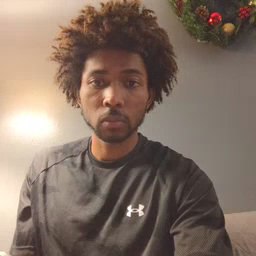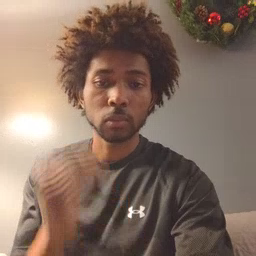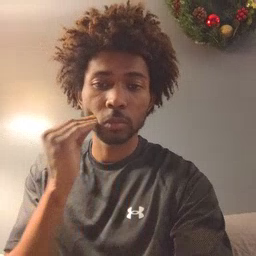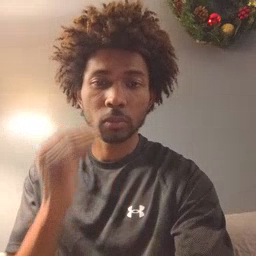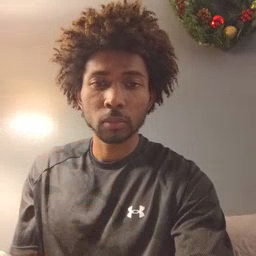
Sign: kiss